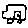
Label: car